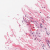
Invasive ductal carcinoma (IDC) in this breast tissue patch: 0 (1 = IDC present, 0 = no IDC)